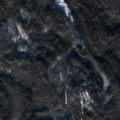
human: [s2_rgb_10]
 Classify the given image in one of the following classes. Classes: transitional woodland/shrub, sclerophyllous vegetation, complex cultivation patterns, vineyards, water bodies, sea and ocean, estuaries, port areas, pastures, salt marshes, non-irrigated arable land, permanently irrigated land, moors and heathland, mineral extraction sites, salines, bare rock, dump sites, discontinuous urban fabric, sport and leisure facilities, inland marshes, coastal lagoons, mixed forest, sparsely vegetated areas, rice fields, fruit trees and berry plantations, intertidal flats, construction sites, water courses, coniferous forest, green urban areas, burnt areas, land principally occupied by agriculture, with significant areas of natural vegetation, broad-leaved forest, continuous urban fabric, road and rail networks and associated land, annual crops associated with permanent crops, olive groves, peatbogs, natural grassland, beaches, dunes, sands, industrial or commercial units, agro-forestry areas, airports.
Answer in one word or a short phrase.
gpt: coniferous forest, mixed forest